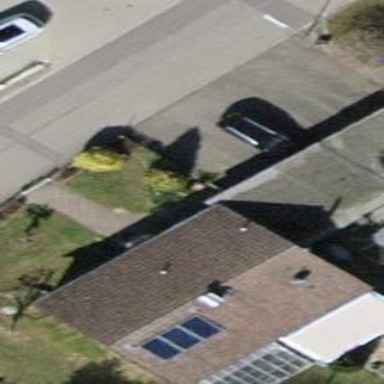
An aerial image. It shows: Garage building.